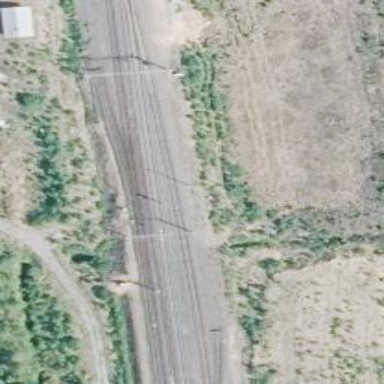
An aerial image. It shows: Railway track with electrified contact lines. This is siding track.